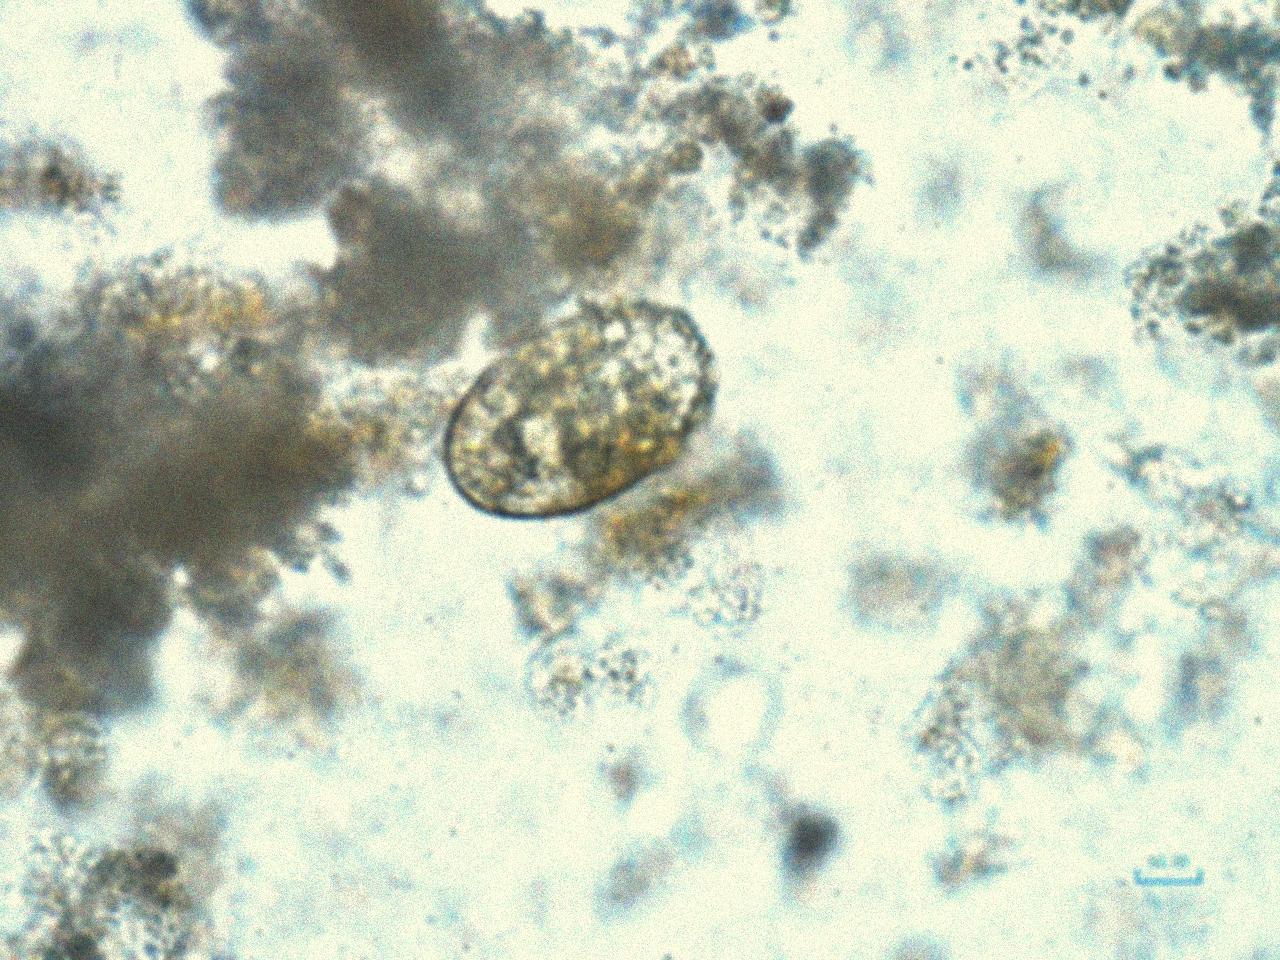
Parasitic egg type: Ascaris lumbricoides